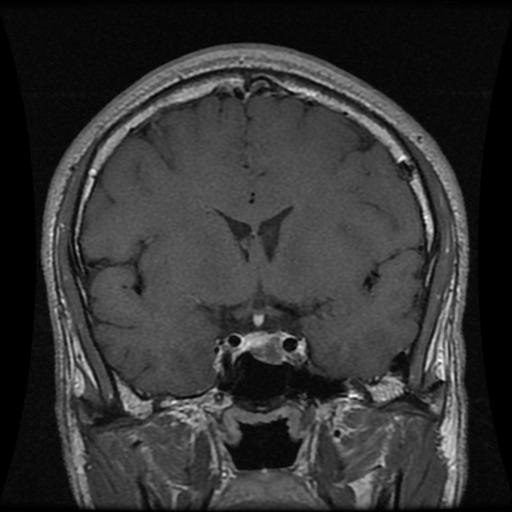
Label: pituitary